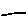
Label: line